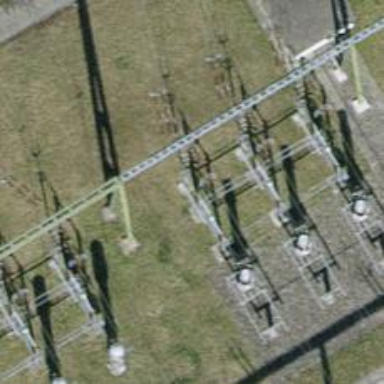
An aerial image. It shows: Insulator used in power systems.